The plot is a time-scale (wavelet) decomposition of a bearing vibration signal. Based on the visible evidence, which condition applies: normal, inner_race, outer_race, ball?
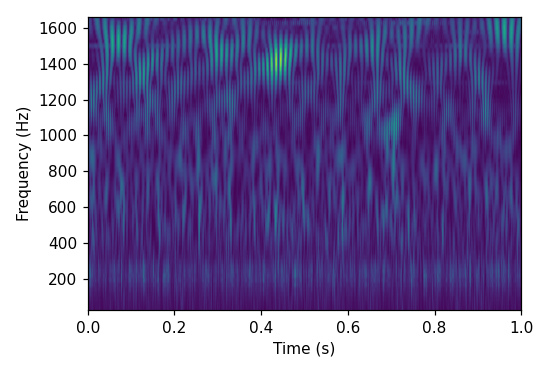
Answer: normal